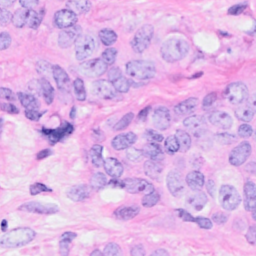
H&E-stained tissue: Breast